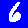
Digit: 6